Question: I'm training a neural network with Keras, using early stopping. However, when training, the network very early hits a point where the validation loss is unnaturally low, which flattens out after a while, like this.

When using early stopping with 'patience = 50' the validation loss flattens out, but never goes below the validation loss in the beginning.
I've trained the network multiple times with the same result, with both the rmsprop (with learning rates from 0.1 to 1e-4) and adam optimizers.
Does anyone know if there is a way to set a "burn in period" (like in a Markov Chain Monte Carlo model) for the network, before monitoring the validation loss for choosing the best model?
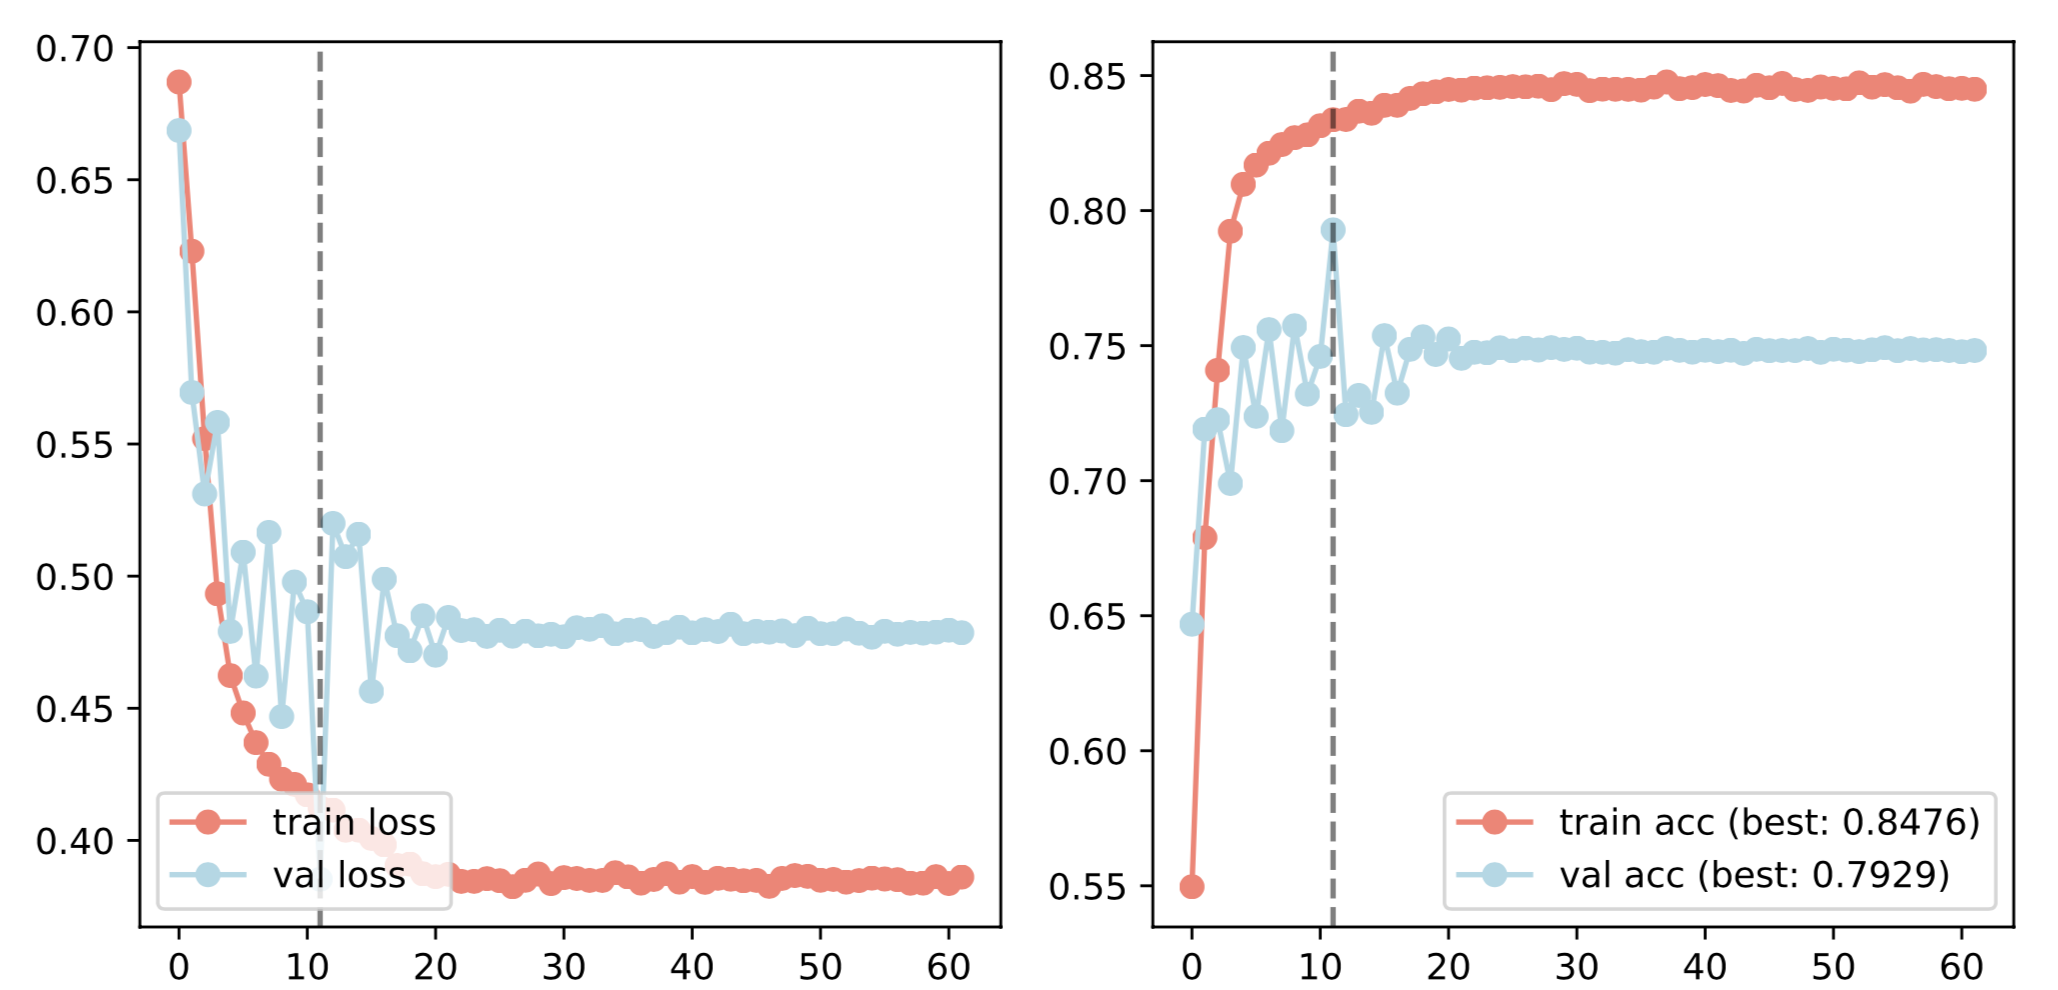
Answer: maybe I'm 2/3 years late, but I had the same issue, and I've solved coding this callback:
'''
class DelayedEarlyStopping(tf.keras.callbacks.EarlyStopping):
def __init__(self, burn_in, **kwargs):
super(DelayedEarlyStopping, self).__init__(**kwargs)
self.burn_in = burn_in
def on_epoch_end(self, epoch, logs=None):
if epoch >= self.burn_in:
super().on_epoch_end(epoch, logs)
else:
super().on_train_begin(logs=None)
early_stopping_monitor = DelayedEarlyStopping(
100,
monitor='val_total_loss',
min_delta=0,
patience=20,
verbose=0,
mode='auto',
baseline=40,
restore_best_weights=True
)
'''